Aerial crown-view tile of a tropical tree (Barro Colorado Island, Panama), acquired 20240611:
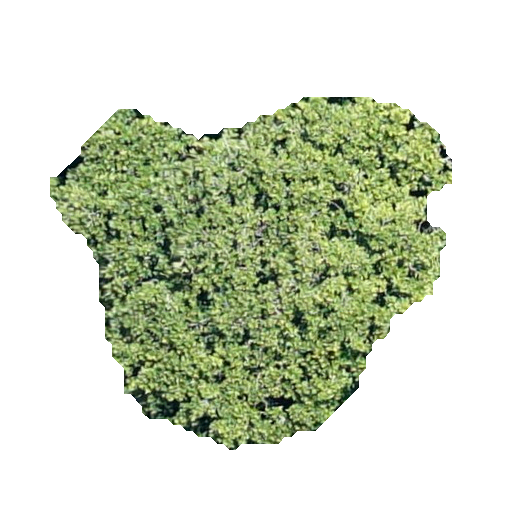
Species: Anacardium excelsum
GBIF accepted scientific name: Anacardium excelsum
Crown area: 153.67 m²